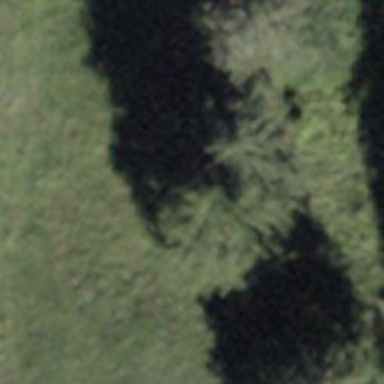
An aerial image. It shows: Row of trees in natural setting.